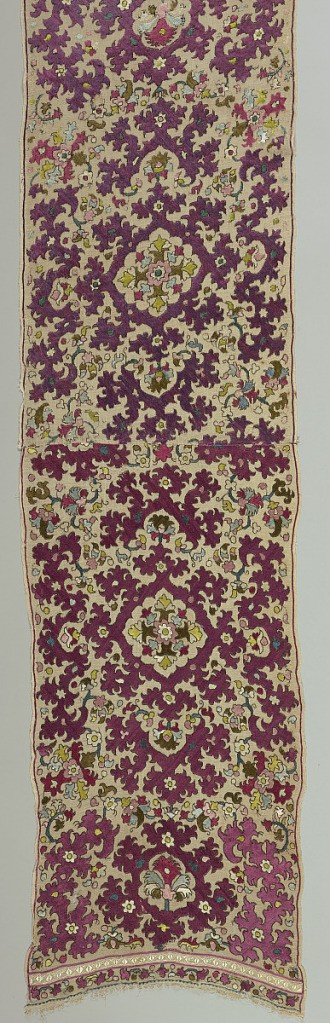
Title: Panel
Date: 18th–19th century
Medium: sik embroidery on linen foundation Technique: embroidered in brick and ouline stitches
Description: Small hanging or shawl of fine, loosely woven linen, embroidered in silk in blue, violet, red, olive green, pink and white. Design symmetrically arranged, of stylized plants with spiky, angular outlines. At ends, narrow border of white embroidery, fringe. Pieced in center.